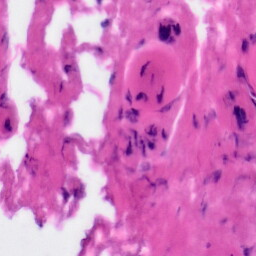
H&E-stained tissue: Tonsil